Question: I have table , which have 2 fields ( and ) and 5 rows for example. I need to list all the rows in 5 fields on one page, so i can update every one of them.

I know i have to create collections, but i can't find simple example with functionality to view and update rows on one page.
First, i need to find all options rows.
'''
$options = $this->getDoctrine()
->getRepository('ACMETestBundle:Option')
->findAll();
'''
What should i do next ? How can i list them in one form ? How can i update every value in database ?
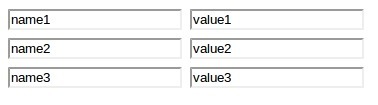
Answer: Try this way:
You create an entity (it doesn't has to be an ORM entity), it will have an options member, which is an 'ArrayCollection'. Create a form for this entity (<URL>.
In the controller you can pass the list of the options to the entity ('$entity->setOptions($options)'. Now you can render the form, and it will have the collection of the entities. After posting you can get the options ('$entity->getOptions()') and save them individually.